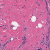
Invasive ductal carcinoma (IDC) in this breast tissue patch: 1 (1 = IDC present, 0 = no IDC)